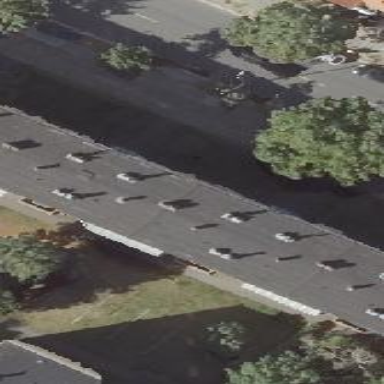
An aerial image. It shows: Building with apartments and flat roof.